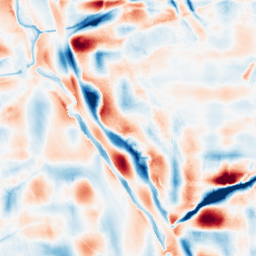
Category: wavelet
Decomposition family: wavelet_dwt
Decomposition parameters: wavelet: sym4
level: 5
Upsampling method: lanczos
Upsampling parameters: scale: 4
Upsampling scale: 4